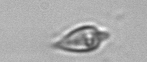
Label: Oxytoxum